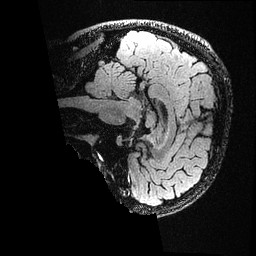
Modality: FLAIR
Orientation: sagittal
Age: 32
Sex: male
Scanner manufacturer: ge
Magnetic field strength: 3 T
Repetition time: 4.802 s
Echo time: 0.1172 s